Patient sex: F
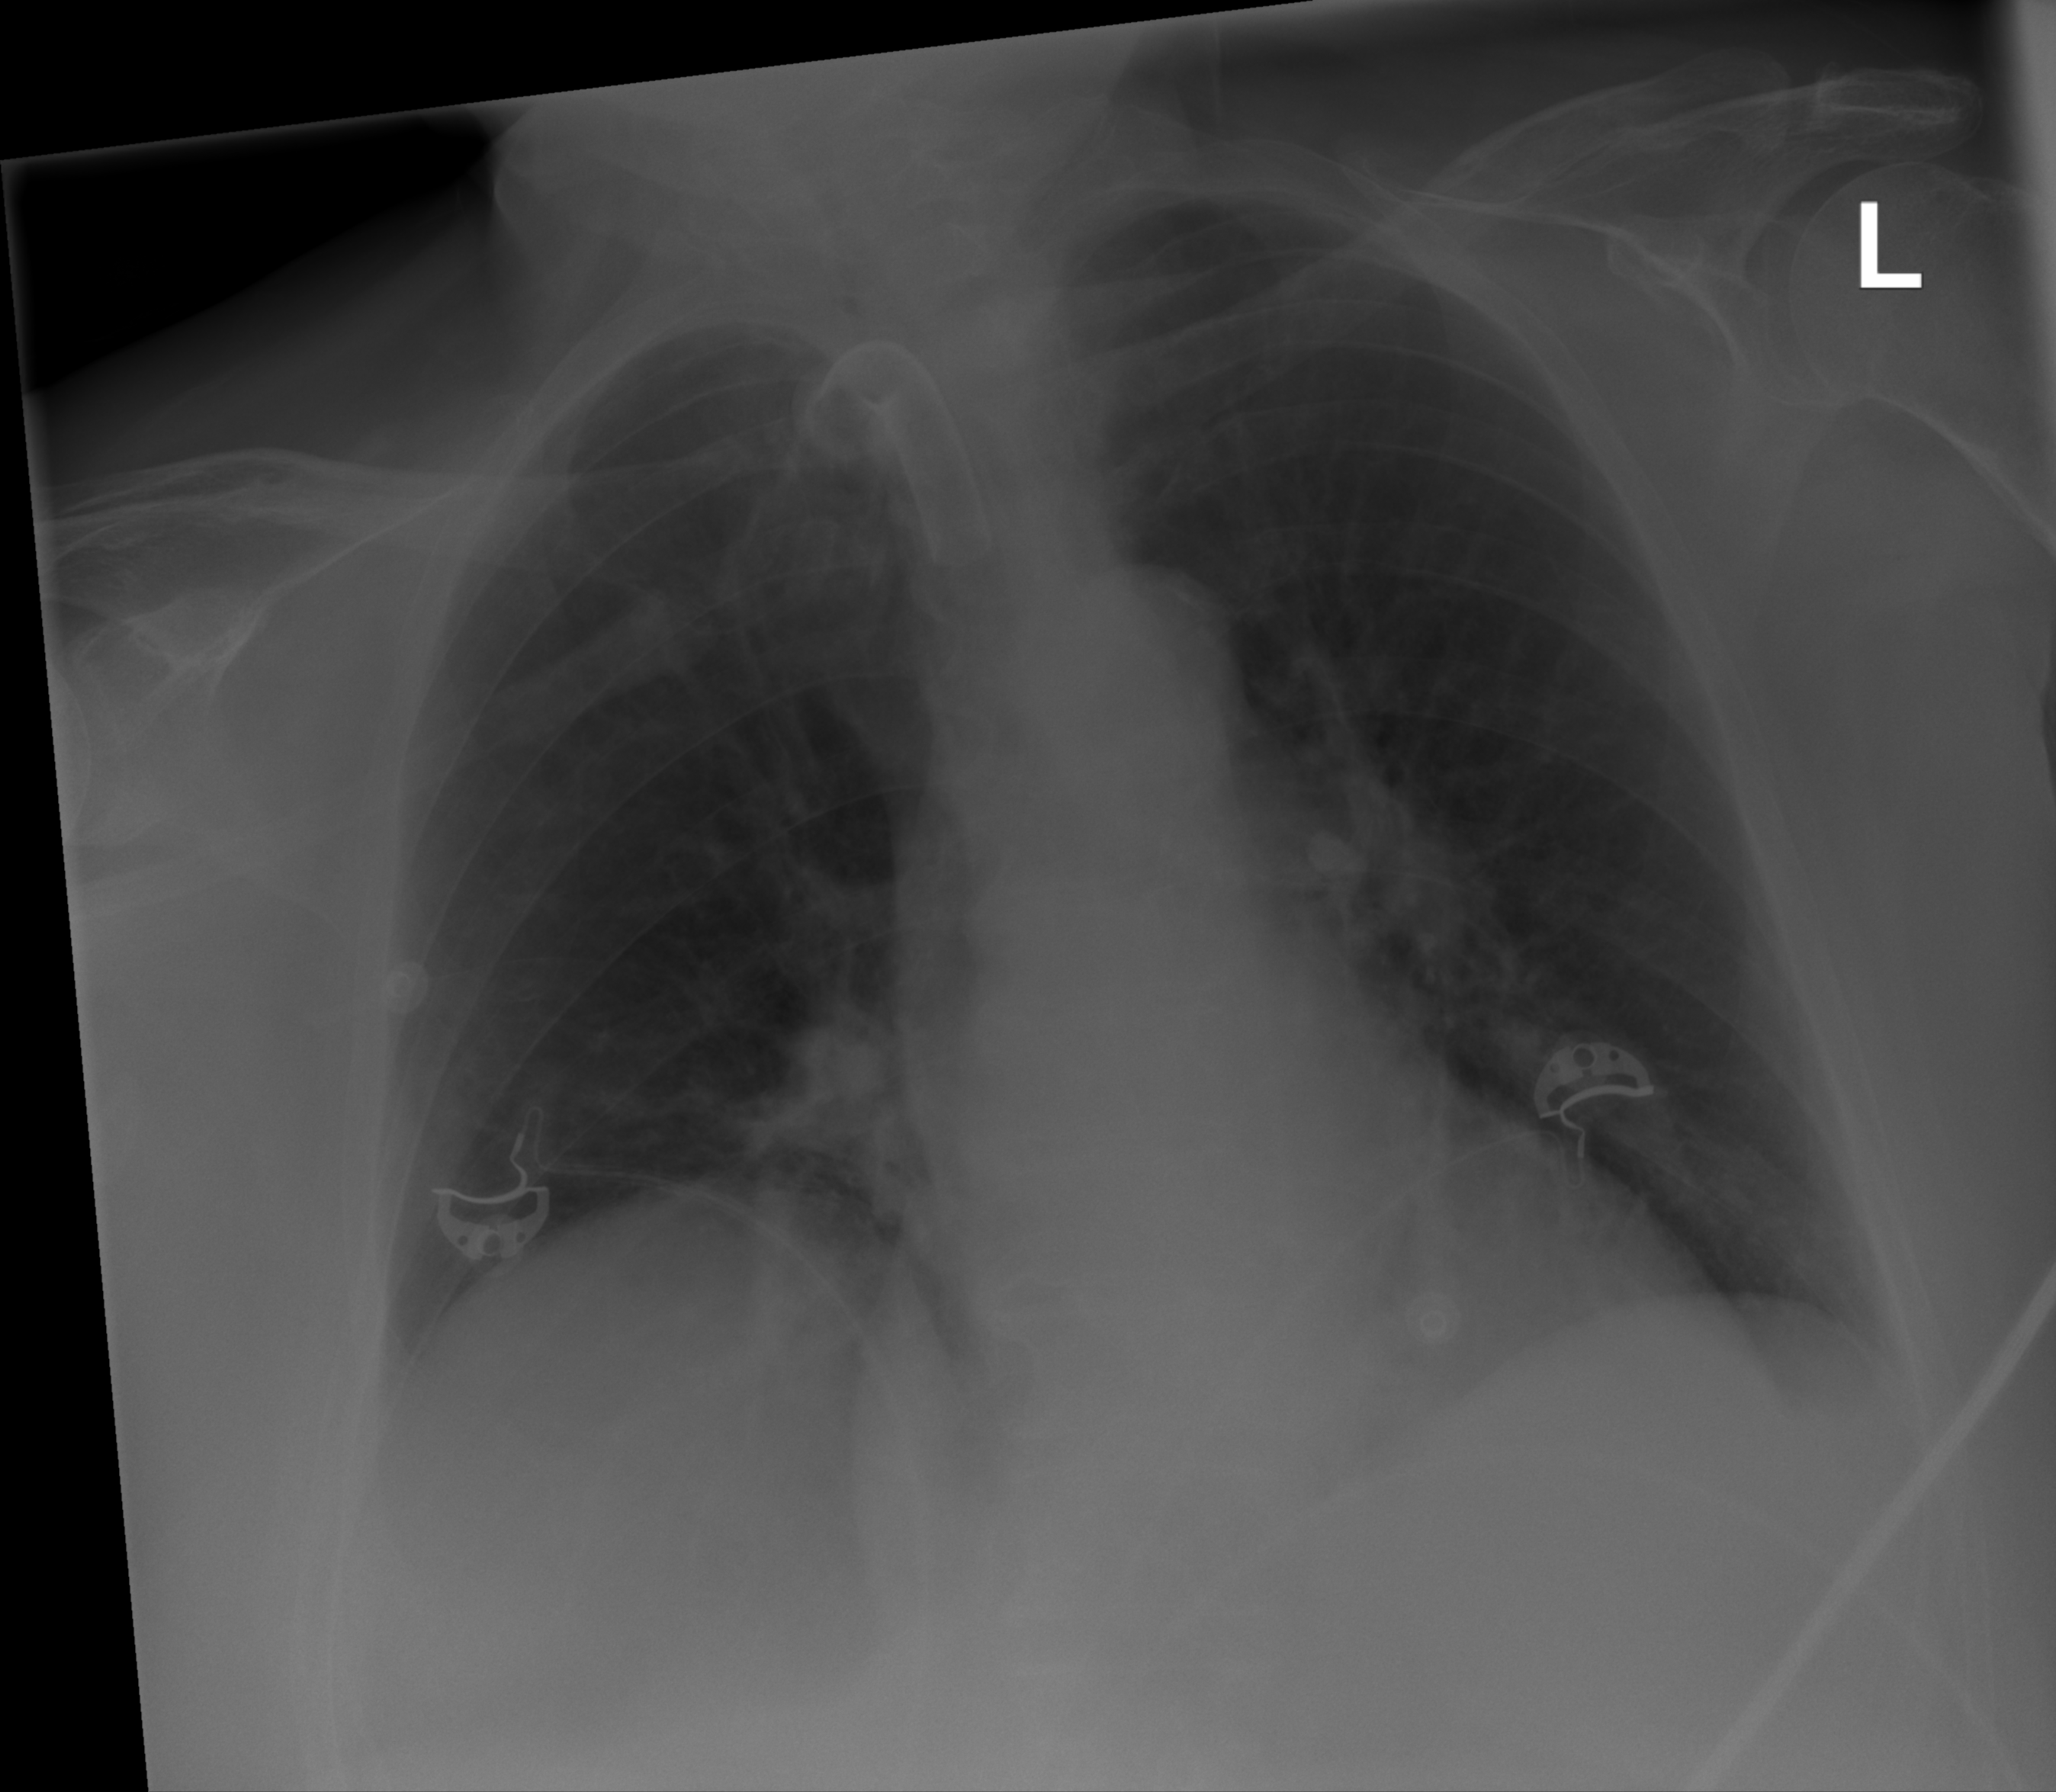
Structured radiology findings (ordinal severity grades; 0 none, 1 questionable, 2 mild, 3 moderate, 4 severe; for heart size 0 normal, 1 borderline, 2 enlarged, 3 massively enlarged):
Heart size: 0
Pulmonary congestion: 2
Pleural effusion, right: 0
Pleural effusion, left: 0
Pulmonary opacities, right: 2
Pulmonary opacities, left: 2
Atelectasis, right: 0
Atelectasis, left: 0